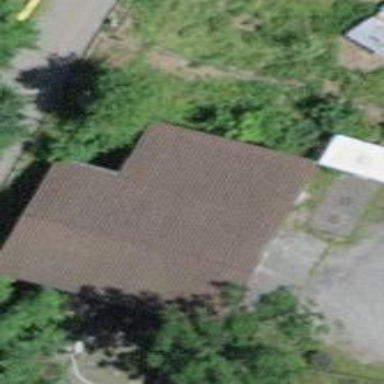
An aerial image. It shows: Garage building.